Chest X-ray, AP view. Patient: 64 years old, sex F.
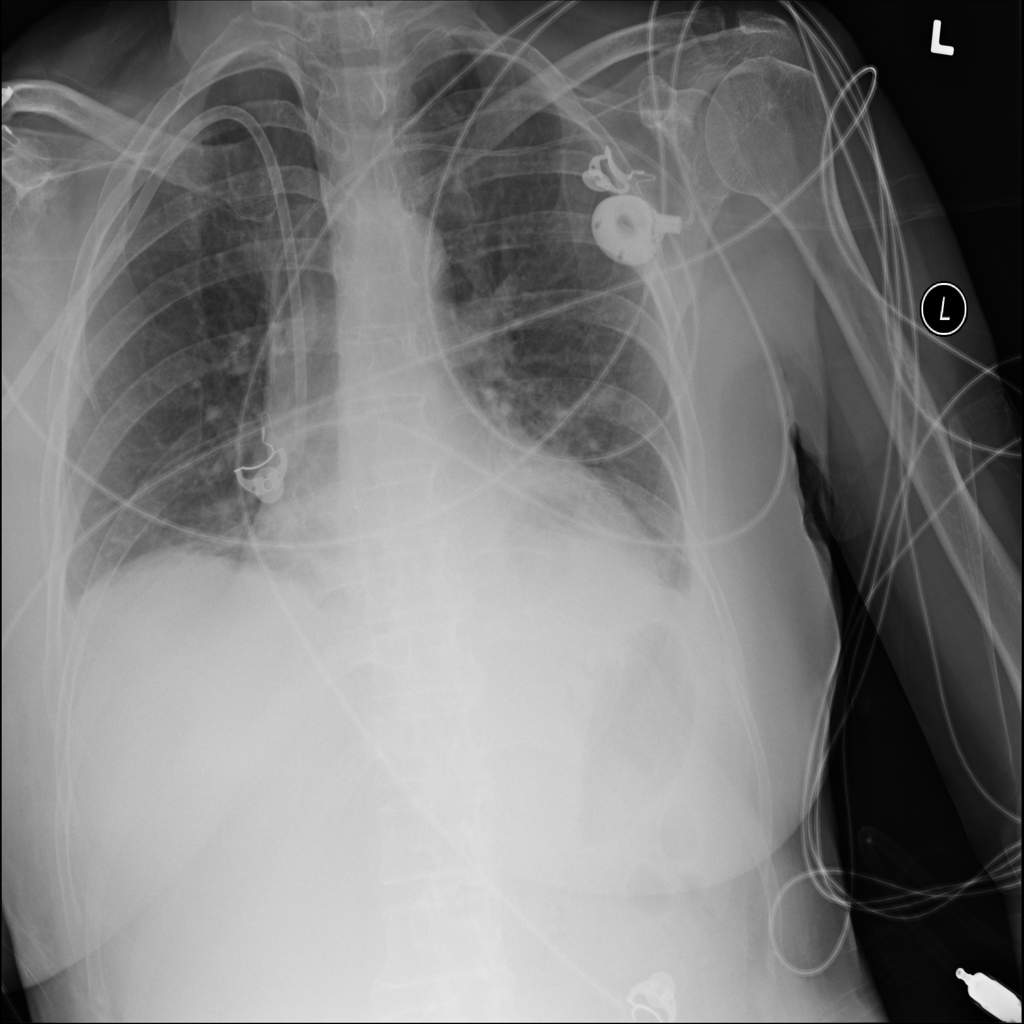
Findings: Atelectasis, Consolidation, Infiltration